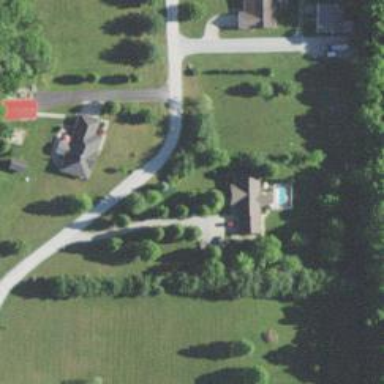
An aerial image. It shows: Driveway.